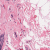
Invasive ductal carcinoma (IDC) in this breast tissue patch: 0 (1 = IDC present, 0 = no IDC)